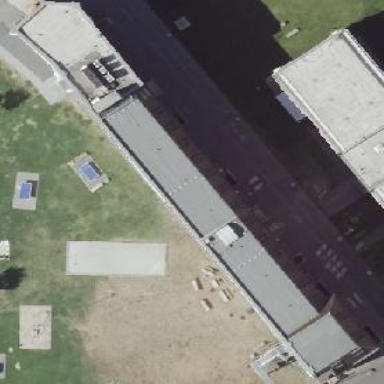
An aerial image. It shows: Building.